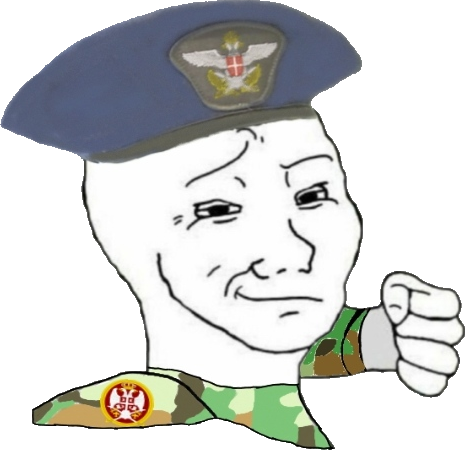
Label: 5_Smugjak